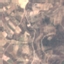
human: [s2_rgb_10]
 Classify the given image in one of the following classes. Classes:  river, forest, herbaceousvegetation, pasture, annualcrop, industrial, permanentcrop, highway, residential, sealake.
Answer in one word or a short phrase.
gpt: PermanentCrop